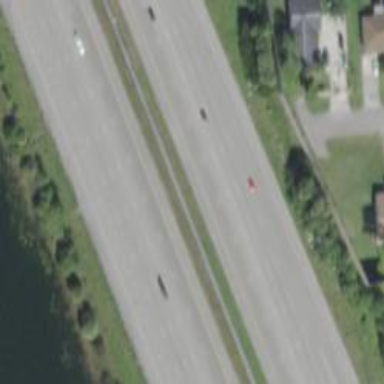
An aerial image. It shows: Motorway junction.